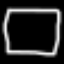
Label: square